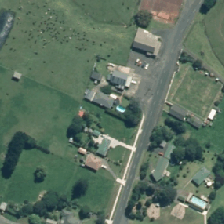
Land cover: urban_build_up